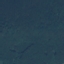
Land use / land cover: Forest